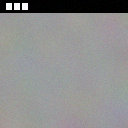
Screen state: on